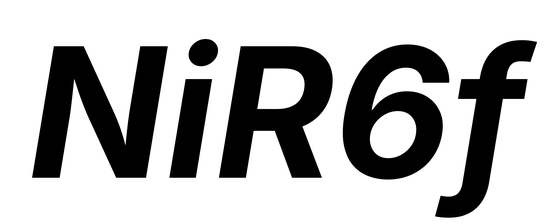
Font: Inter-Italic_Bold_Italic